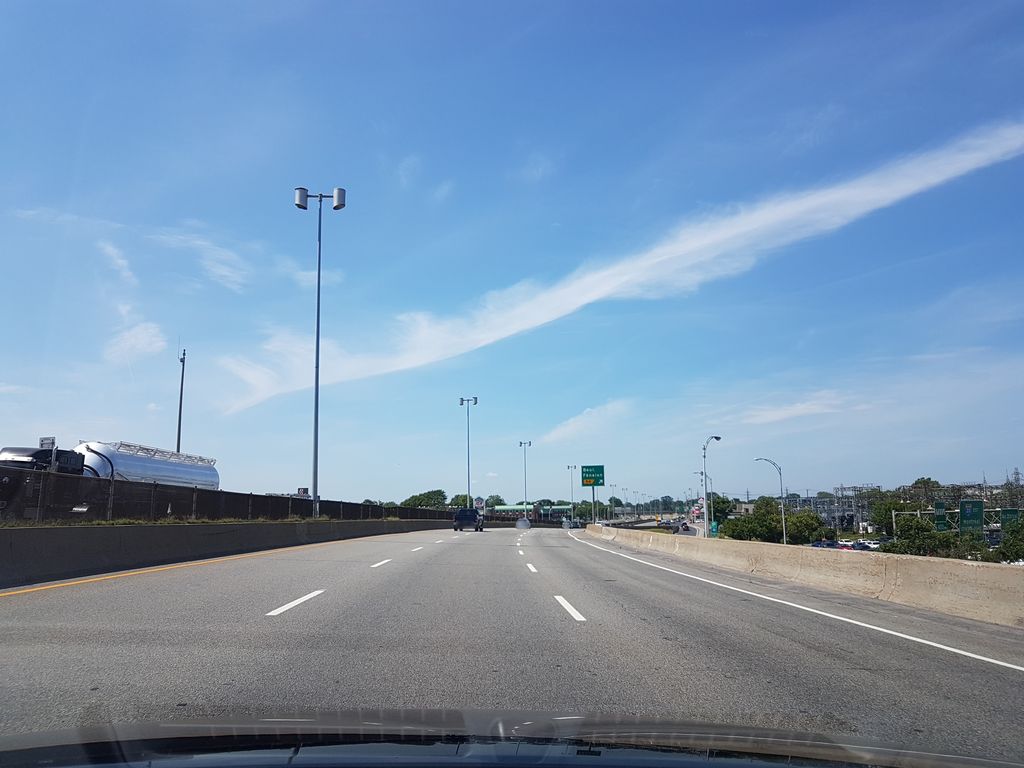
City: montreal